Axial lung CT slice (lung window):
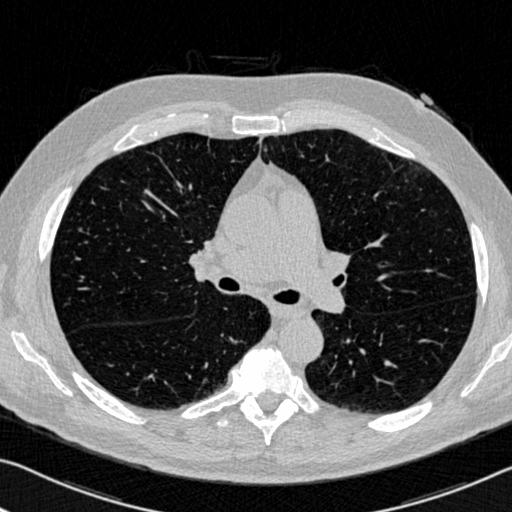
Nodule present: no